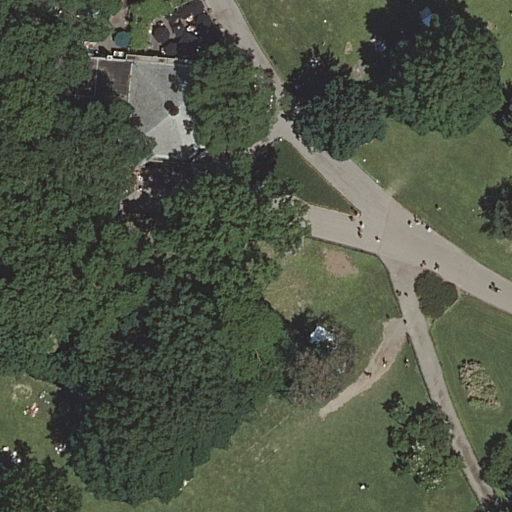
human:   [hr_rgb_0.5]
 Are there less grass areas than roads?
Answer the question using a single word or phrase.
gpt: yes

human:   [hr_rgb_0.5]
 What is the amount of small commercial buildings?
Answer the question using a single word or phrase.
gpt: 0

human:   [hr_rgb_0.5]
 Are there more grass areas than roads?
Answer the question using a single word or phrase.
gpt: no

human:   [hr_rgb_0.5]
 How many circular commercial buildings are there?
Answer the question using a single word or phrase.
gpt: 0

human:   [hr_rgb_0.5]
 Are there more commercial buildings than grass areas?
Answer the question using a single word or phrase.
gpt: no

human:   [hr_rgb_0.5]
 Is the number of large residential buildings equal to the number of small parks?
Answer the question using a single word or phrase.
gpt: no

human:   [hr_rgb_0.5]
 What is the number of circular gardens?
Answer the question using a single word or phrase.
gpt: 0

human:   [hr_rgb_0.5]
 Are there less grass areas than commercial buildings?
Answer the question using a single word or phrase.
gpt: no

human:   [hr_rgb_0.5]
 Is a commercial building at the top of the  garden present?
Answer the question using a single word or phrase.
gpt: no

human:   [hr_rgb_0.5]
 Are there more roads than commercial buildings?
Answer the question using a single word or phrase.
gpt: yes

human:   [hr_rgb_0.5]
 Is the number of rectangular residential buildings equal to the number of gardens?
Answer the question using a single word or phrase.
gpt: no

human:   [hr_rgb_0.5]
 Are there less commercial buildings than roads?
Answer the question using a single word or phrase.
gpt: yes

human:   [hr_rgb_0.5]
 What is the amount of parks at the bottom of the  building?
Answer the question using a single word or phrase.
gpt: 0

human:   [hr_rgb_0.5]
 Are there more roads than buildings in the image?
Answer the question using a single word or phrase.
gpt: yes

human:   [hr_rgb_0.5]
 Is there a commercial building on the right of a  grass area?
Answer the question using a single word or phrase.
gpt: no

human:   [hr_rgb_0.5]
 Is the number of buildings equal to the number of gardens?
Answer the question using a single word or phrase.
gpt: yes

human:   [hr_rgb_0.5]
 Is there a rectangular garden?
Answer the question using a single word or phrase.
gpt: no

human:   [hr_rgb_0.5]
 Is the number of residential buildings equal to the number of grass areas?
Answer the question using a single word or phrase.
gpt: no

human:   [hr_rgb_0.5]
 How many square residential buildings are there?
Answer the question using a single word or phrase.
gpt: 0

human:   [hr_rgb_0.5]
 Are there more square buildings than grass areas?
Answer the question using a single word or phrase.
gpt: no

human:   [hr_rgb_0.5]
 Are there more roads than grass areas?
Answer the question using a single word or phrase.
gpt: yes

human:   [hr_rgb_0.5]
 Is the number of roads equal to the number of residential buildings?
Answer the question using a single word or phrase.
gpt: no

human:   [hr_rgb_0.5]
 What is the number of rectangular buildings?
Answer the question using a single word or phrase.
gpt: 0

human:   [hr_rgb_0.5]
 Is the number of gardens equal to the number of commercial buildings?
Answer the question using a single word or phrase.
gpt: no

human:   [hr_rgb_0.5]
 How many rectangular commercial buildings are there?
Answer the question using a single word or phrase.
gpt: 0

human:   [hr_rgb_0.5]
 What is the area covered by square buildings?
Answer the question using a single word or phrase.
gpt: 0m2

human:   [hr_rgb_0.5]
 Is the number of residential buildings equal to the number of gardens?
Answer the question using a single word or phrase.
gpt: yes

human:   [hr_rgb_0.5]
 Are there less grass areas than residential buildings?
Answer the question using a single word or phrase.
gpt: no

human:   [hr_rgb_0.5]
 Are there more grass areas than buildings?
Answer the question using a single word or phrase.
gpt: yes

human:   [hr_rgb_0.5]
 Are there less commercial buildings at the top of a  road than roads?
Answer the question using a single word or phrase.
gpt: yes

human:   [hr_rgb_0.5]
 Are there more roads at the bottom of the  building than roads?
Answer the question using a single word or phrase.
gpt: no

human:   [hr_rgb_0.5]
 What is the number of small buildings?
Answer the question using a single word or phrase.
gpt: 0

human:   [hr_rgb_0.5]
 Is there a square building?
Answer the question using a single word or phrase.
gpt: no

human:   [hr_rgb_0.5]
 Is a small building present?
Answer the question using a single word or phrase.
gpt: no

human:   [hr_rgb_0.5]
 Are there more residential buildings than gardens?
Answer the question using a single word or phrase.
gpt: no

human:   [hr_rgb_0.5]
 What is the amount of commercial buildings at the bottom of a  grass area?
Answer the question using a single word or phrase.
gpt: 0